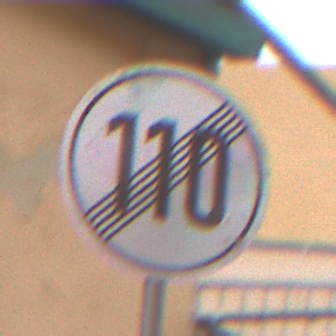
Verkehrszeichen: EndeGeschwindigkeit110
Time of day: Midday
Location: Outdoor (Urban)
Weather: Overcast
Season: NotSpecified
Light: Natural